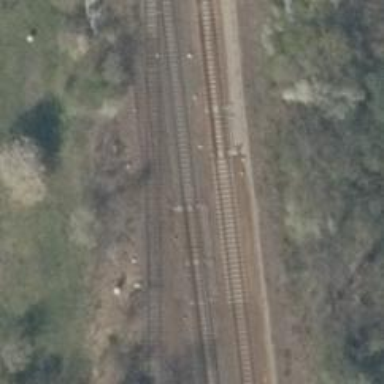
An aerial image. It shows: Railway switch.